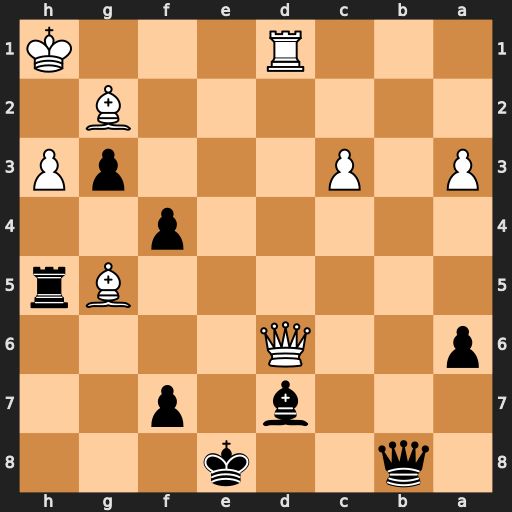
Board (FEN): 1q2k3/3b1p2/p2Q4/6Br/5p2/P1P3pP/6B1/3R3K
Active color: b
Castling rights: -
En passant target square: -
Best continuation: Qxd6 Rxd6 Rxg5